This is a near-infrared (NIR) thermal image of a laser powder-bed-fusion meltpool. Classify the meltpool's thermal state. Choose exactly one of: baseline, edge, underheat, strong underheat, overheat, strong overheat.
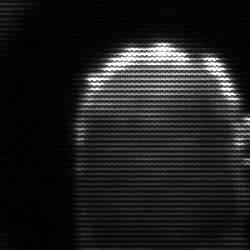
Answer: baseline